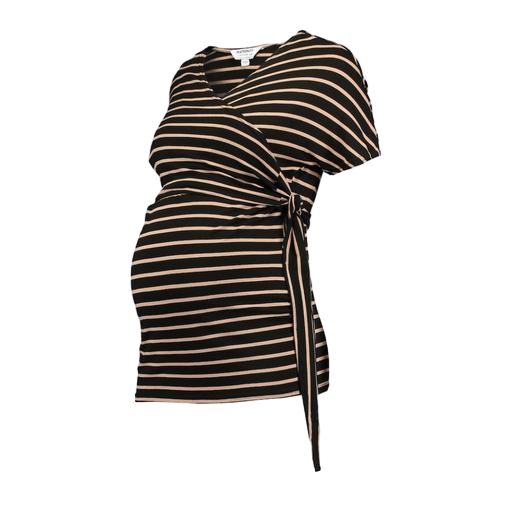
black striped surplice top, blue stripe maternity top, faux wrap maternity top, white background